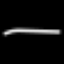
Label: line